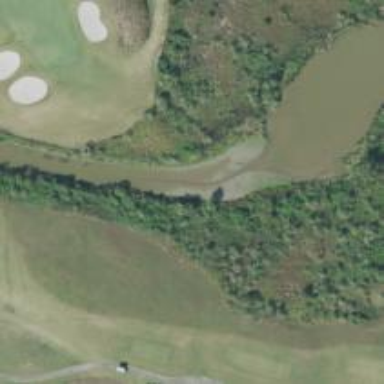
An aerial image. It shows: Rough area on grassy golf course.